Interaction volume radius: 5 \u00c5
Interaction volume height: 25 \u00c5
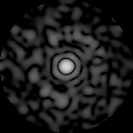
Disorder parameter: 0.7937